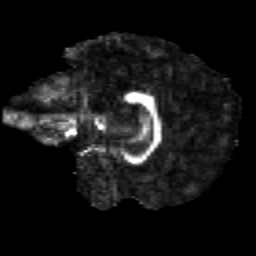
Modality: FA
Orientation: sagittal
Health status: healthy
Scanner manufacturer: siemens
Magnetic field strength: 3 T
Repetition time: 12 s
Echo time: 0.092 s